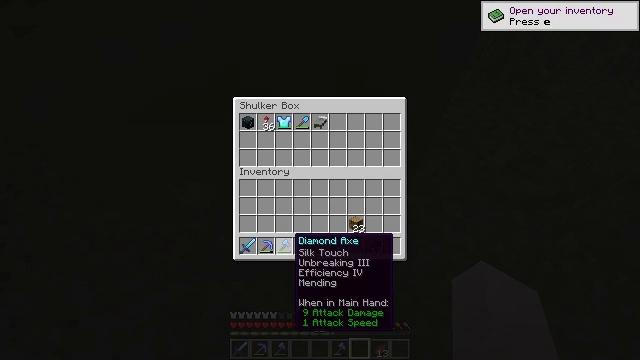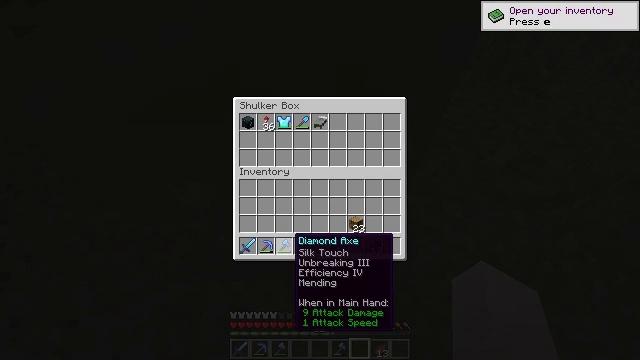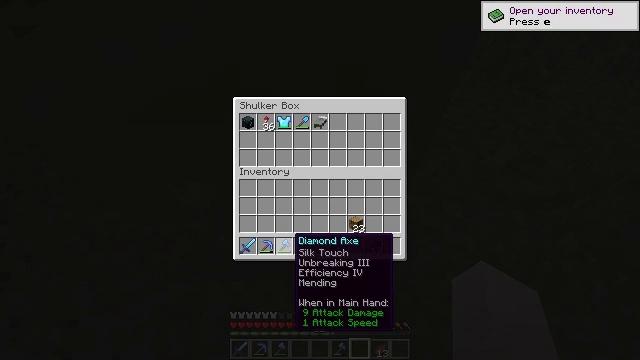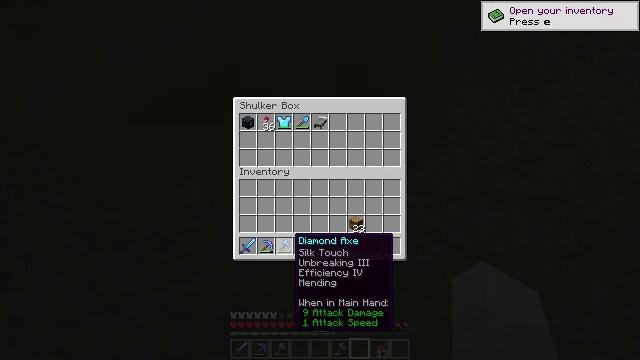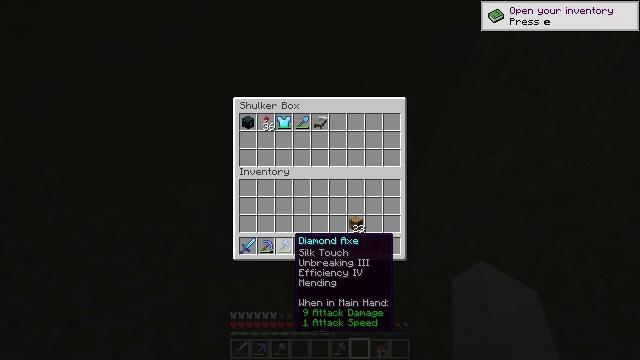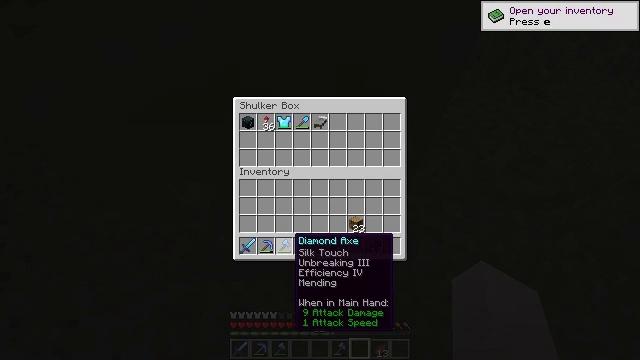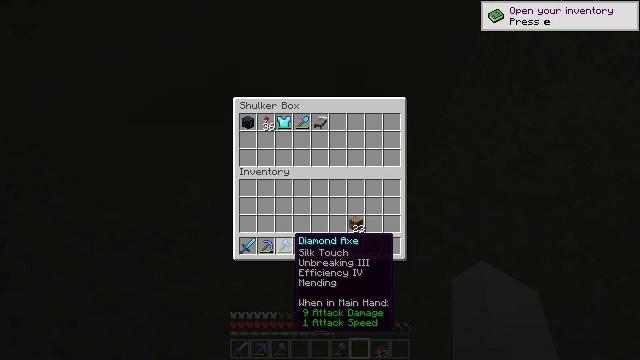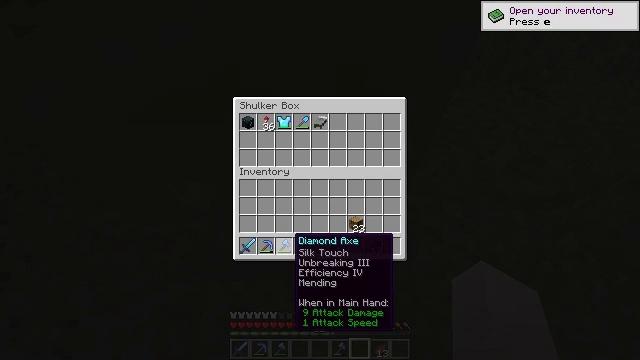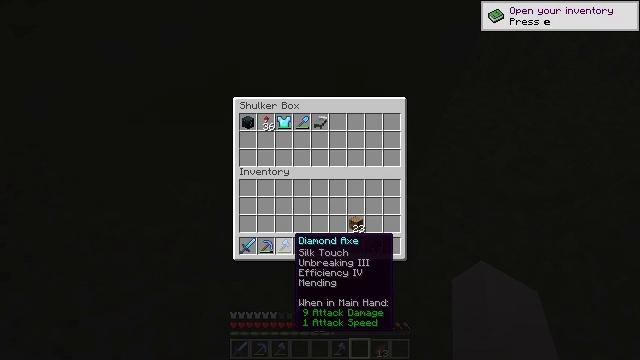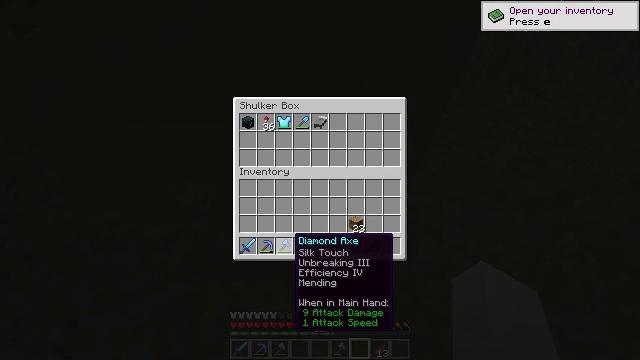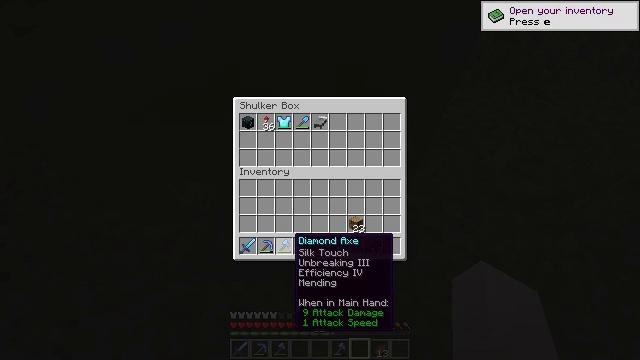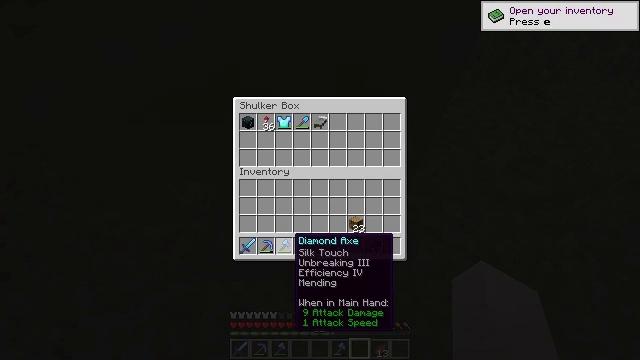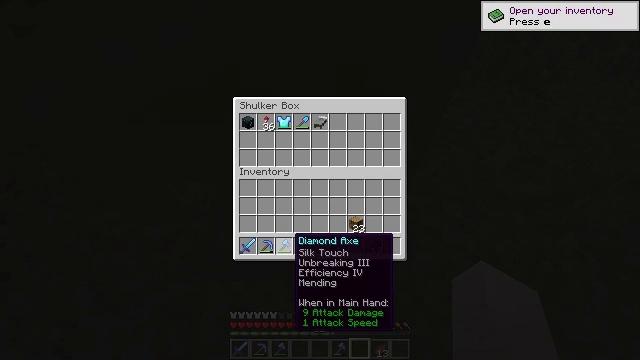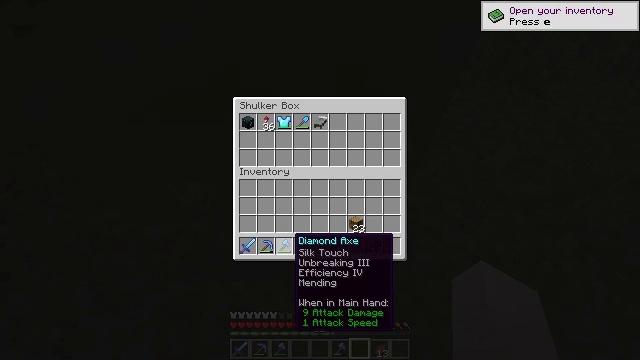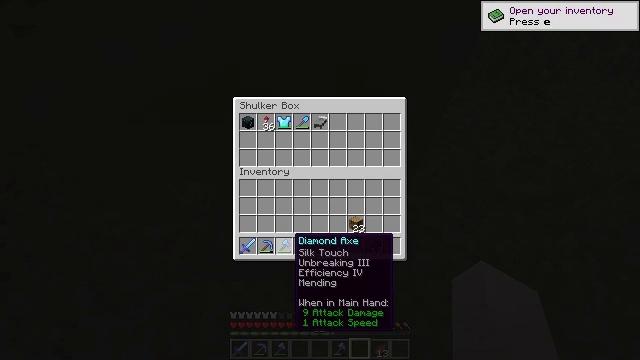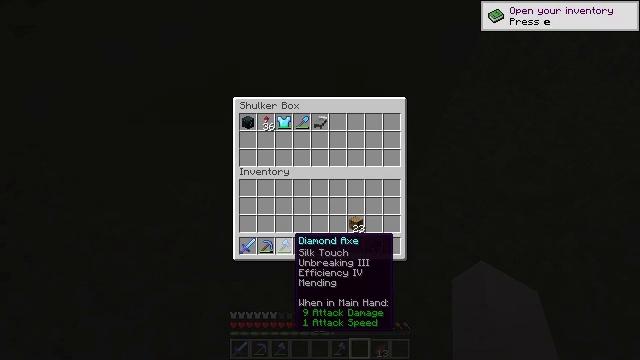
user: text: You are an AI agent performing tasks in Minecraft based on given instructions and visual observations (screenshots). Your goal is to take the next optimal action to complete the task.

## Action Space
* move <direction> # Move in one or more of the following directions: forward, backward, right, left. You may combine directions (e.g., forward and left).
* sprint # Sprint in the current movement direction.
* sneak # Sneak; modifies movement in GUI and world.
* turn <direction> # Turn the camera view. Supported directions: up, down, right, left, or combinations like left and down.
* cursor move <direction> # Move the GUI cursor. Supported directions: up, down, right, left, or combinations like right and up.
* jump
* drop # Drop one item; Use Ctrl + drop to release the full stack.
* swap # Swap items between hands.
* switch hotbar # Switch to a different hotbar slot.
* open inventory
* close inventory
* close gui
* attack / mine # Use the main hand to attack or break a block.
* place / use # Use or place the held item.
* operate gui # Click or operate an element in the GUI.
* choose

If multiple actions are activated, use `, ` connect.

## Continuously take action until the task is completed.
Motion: motion action
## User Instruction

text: Mine the ender chest.
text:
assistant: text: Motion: sneak
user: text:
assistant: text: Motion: sneak
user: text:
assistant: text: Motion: sneak
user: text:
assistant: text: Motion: sneak
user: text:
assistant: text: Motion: sneak
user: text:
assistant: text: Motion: sneak
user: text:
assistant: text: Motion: sneak
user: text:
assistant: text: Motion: sneak
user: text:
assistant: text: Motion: sneak
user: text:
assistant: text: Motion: sneak
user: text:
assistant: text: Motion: sneak
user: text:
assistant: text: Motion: sneak
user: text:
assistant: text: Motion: sneak
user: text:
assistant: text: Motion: sneak
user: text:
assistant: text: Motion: sneak
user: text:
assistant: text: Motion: sneak
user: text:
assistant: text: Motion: sneak
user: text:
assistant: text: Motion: sneak
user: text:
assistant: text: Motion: sneak, operate gui
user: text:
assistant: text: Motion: sneak, operate gui
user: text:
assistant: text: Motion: sneak
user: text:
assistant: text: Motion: sneak
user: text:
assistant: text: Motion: sneak
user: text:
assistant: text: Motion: sneak
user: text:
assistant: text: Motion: sneak, cursor move right
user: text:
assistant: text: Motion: sneak
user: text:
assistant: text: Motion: sneak
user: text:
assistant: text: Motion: sneak
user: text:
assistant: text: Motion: sneak
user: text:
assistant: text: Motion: sneak, cursor move right and up